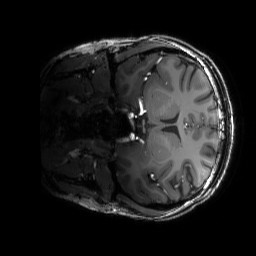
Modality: T1w
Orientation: coronal
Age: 28
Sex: female
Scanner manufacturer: siemens
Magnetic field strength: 6.98 T
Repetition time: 3 s
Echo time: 0.00388 s